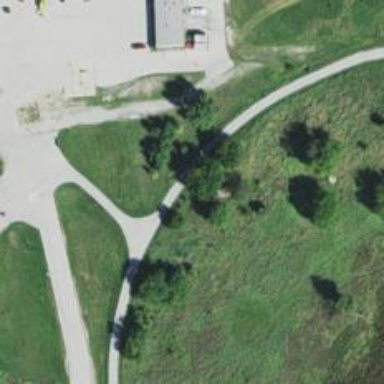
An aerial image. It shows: Asphalt path with excellent trail visibility.